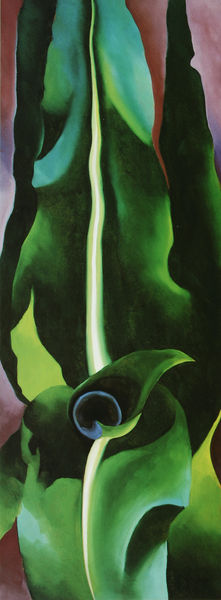
Titel: Corn, Dark I
Künstler: Georgia O'Keeffe
Standort: New York
Institution: The Metropolitan Museum of Art
Schlagwörter: blau, blätter, dunkel, gemälde, schatten, weiß, gelb, grün, ausschnitt, bewegung, blume, braun, geschwungen, hell, licht, schwarz, blüte, rot, malerei, spitze, auge, spitzen, blatt, pflanze, pflanzen, rosa, schwung, umrisse, abstrakt, modern, formen, lila, violett, amerika, detail, nahaufnahme, aufrecht, floral, streifen, stil, hoch, umriss, oben, form, stengel, senkrecht, bluten, pfeil, verlauf, längs, vertikal, blattgrün, grüns, keeffe, o'eeffe, o keeffe, georgia o'eeffe, georgia o'eefe, til